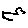
Label: bird